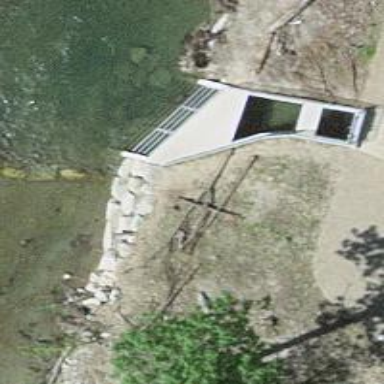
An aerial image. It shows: Bench.